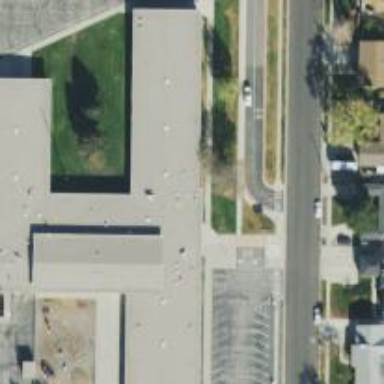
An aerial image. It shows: School building.